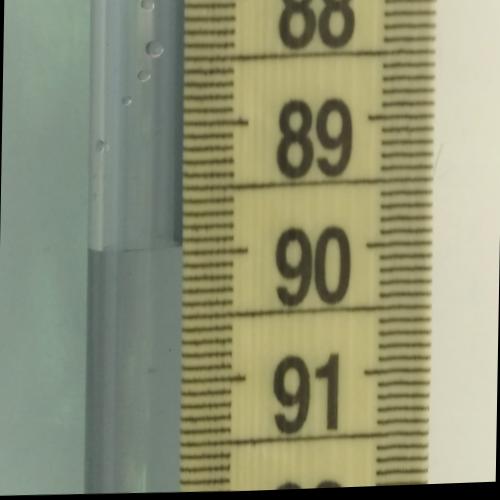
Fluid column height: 90.0 cm